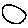
Label: circle